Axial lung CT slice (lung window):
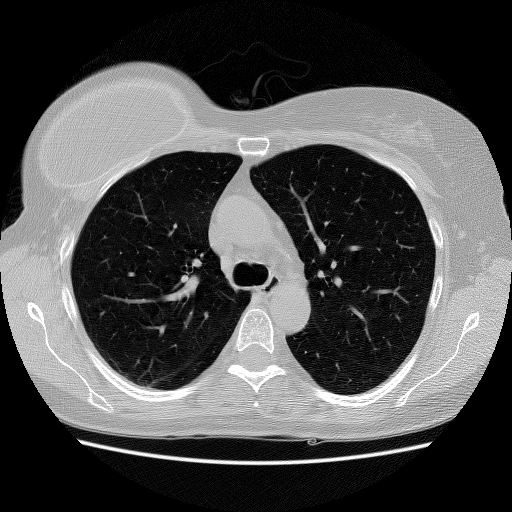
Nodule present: no